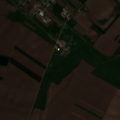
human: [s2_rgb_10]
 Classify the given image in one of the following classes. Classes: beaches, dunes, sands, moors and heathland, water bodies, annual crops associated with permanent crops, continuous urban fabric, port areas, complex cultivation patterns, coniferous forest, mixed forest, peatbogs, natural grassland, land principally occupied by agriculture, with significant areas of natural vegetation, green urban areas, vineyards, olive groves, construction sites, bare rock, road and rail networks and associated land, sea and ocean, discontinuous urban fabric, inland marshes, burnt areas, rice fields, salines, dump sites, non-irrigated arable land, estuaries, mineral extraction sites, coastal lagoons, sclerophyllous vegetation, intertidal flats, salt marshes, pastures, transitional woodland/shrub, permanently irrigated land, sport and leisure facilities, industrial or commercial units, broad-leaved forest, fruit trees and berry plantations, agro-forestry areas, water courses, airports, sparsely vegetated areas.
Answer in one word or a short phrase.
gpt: discontinuous urban fabric, non-irrigated arable land, pastures, complex cultivation patterns